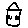
Label: house